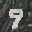
Label: 9